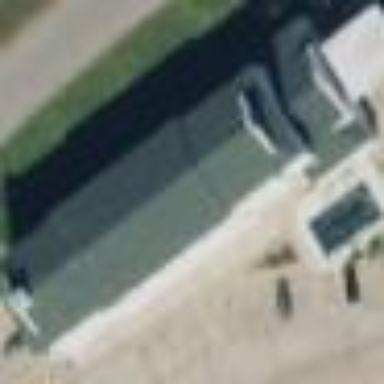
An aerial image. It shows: Building that is motel.